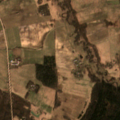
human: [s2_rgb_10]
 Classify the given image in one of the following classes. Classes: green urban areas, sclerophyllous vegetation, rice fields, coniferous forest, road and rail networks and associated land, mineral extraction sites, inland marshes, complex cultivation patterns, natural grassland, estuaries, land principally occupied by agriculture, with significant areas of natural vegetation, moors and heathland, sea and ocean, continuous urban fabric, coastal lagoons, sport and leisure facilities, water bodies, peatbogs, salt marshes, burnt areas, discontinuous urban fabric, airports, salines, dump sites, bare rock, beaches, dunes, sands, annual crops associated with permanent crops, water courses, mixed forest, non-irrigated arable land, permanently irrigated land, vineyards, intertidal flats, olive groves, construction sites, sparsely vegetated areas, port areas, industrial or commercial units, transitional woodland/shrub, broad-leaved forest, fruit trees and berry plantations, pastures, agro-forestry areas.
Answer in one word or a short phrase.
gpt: non-irrigated arable land, pastures, complex cultivation patterns, land principally occupied by agriculture, with significant areas of natural vegetation, broad-leaved forest, mixed forest